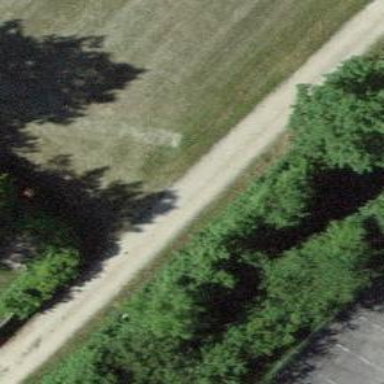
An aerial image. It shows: Track with fine gravel surface of grade2 quality.